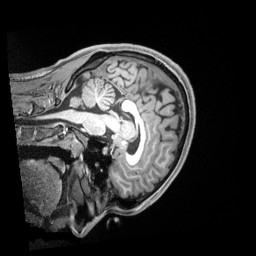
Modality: T1w
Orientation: sagittal
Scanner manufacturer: siemens
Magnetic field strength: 3 T
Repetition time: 2.5 s
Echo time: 0.00218 s